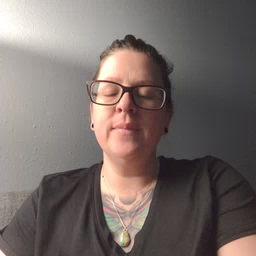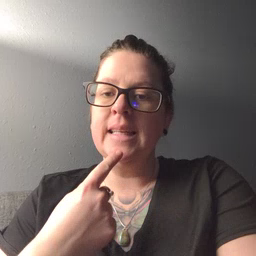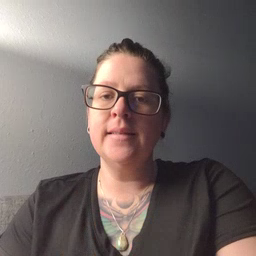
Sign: say